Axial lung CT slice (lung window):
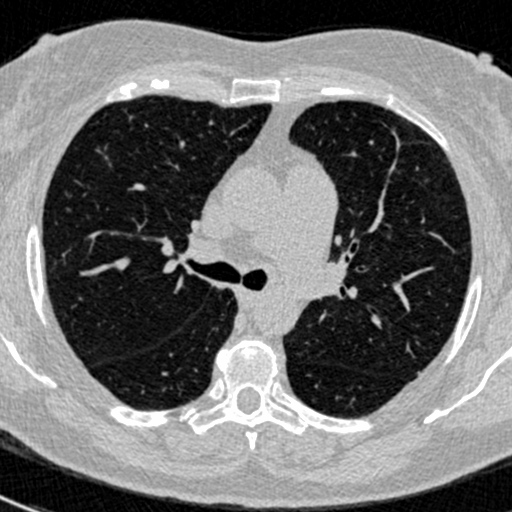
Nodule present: no